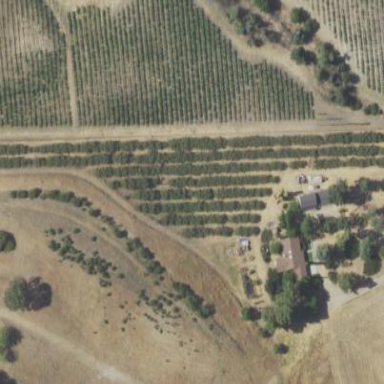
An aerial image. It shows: Orchard.